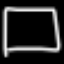
Label: square